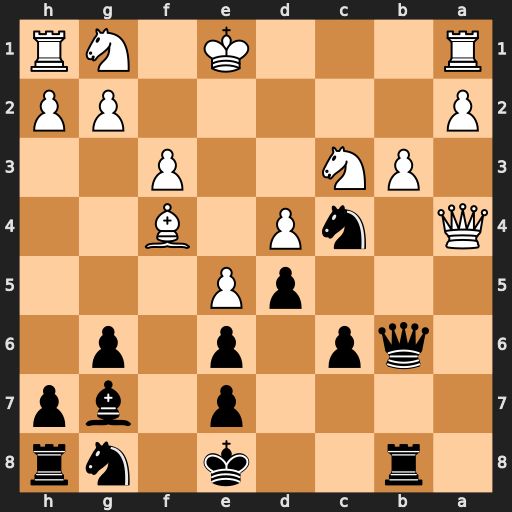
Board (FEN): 1r2k1nr/4p1bp/1qp1p1p1/3pP3/Q1nP1B2/1PN2P2/P5PP/R3K1NR
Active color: b
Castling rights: KQk
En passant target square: -
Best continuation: Nb2 Qa3 Nd3+ Kd2 Nxf4